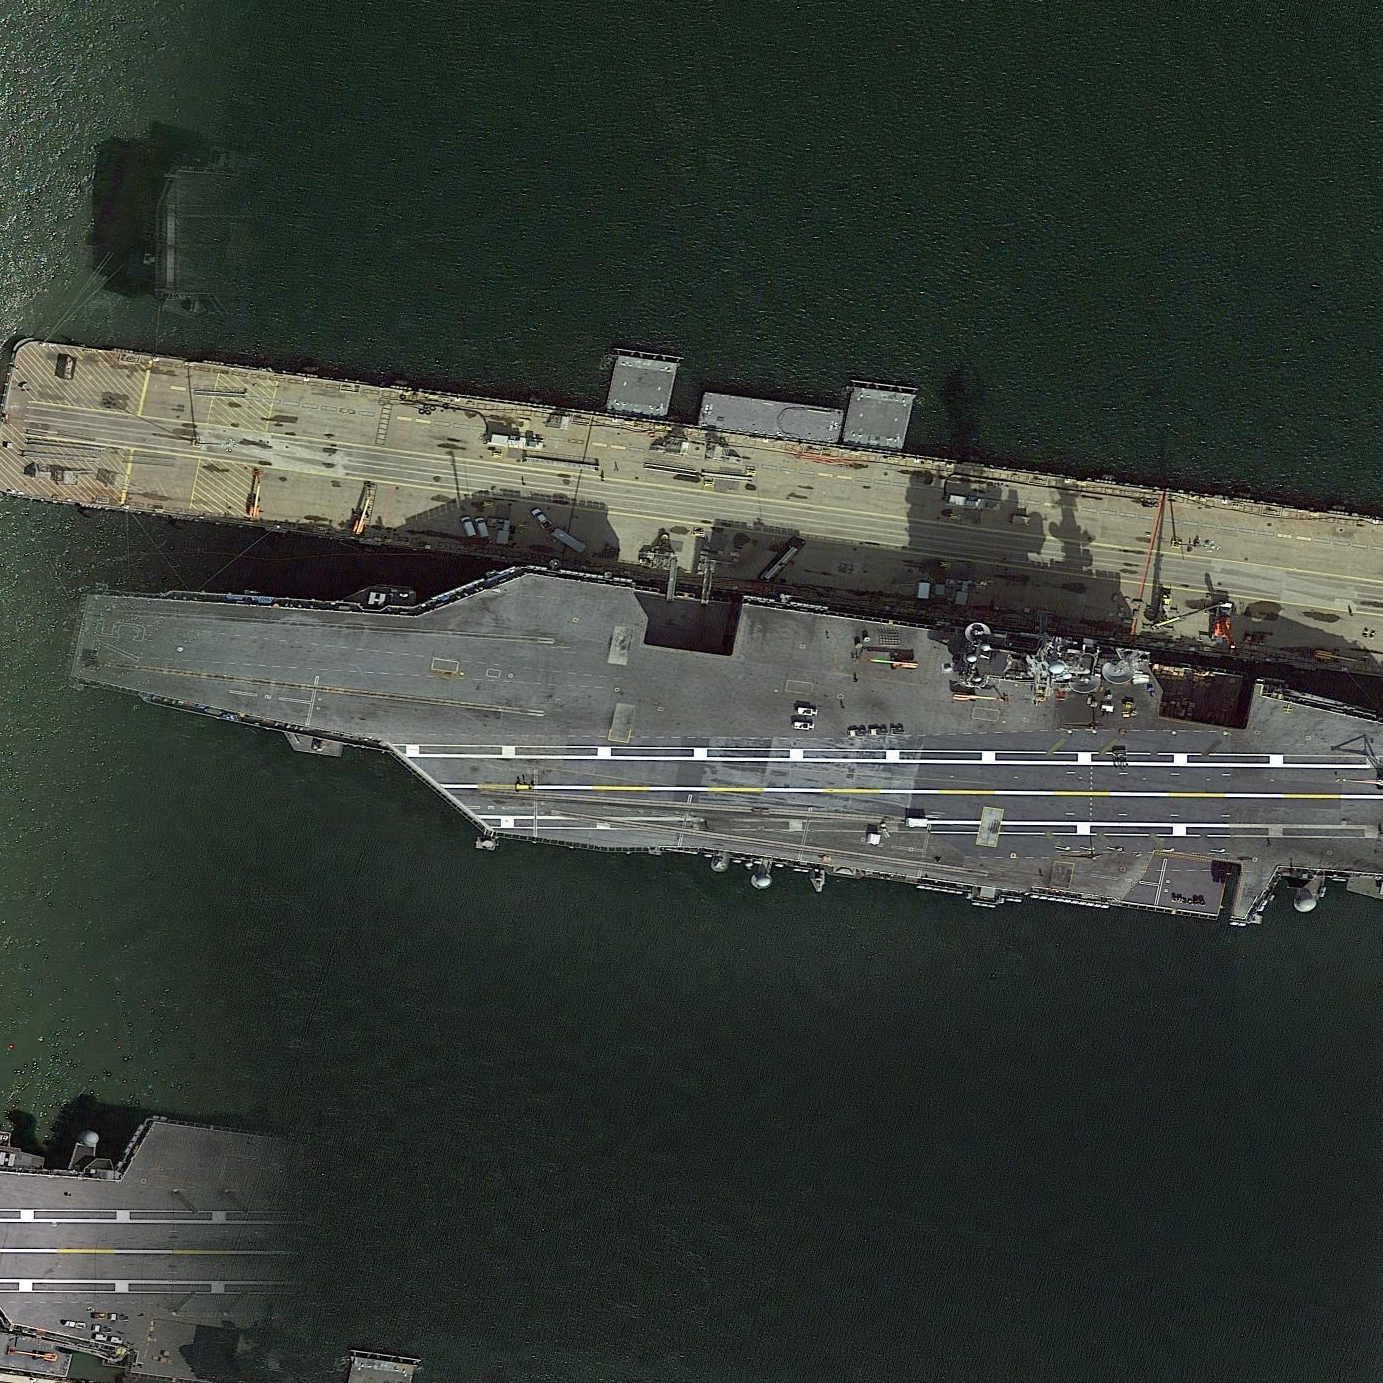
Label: aircraft_carrier